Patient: sex F, age 62
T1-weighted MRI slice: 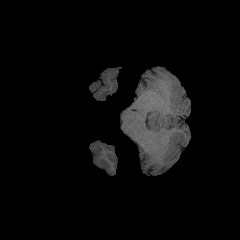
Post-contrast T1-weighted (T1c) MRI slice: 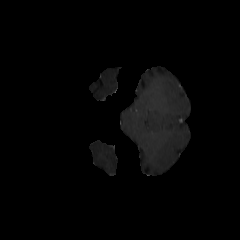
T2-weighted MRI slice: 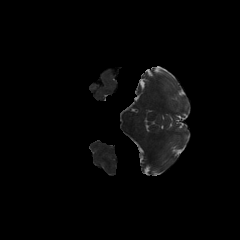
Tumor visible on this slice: no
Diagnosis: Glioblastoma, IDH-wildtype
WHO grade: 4